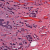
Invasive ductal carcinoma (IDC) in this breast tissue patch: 1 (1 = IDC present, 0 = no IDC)